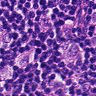
Metastatic tissue present: yes